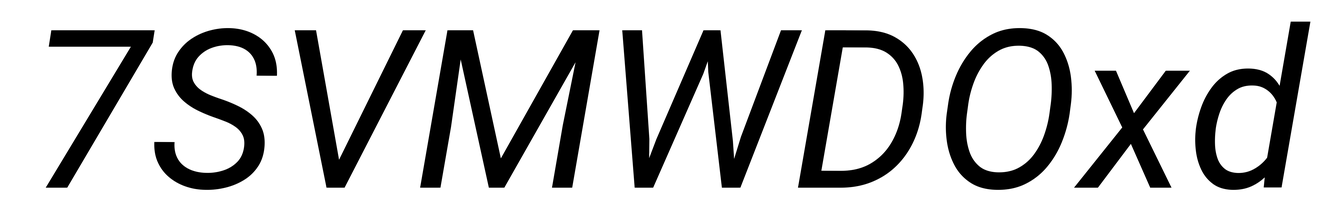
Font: Roboto-Italic_Italic